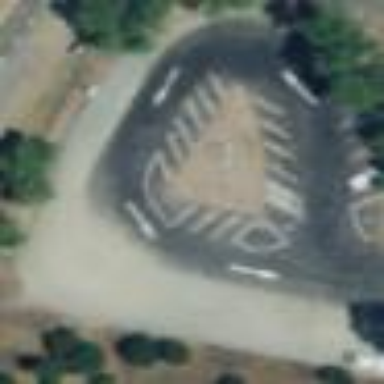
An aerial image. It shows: Parking area with asphalt surface. This is surface parking with park-and-ride facility.